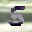
Label: 5